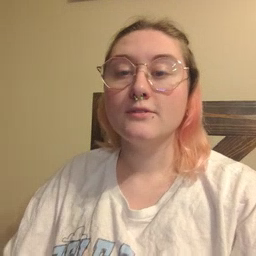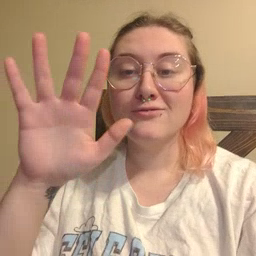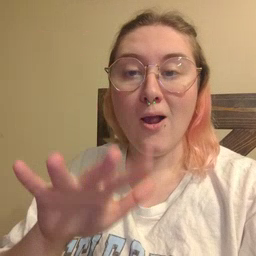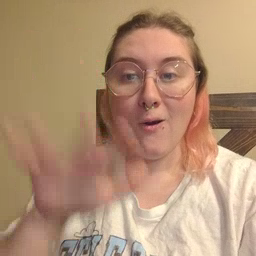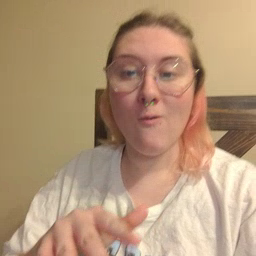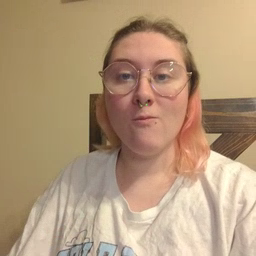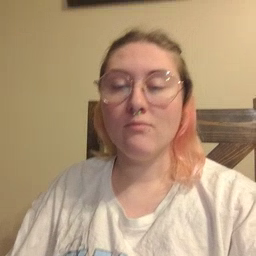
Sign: snow